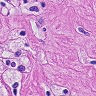
Metastatic tissue present: yes